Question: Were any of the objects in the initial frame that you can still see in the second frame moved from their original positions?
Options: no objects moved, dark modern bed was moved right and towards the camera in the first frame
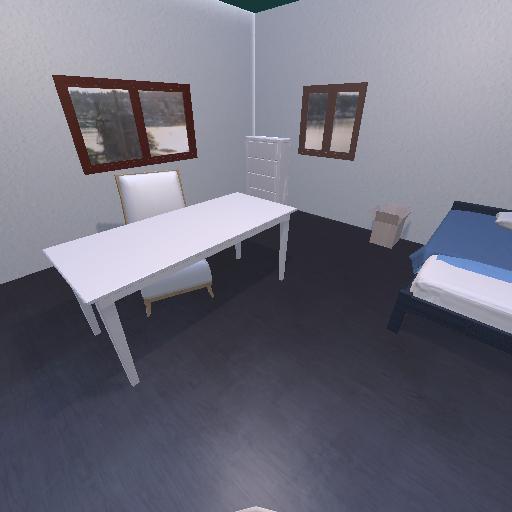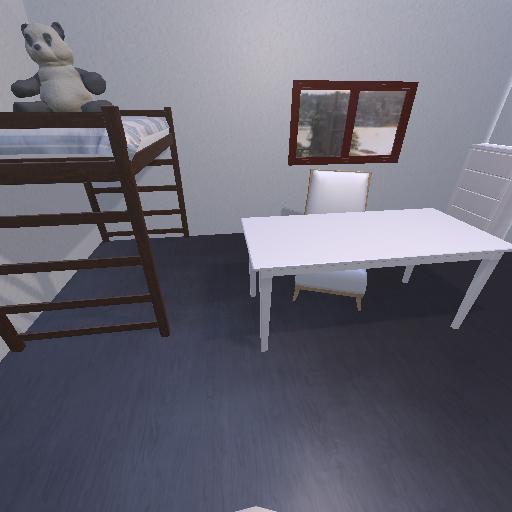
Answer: no objects moved